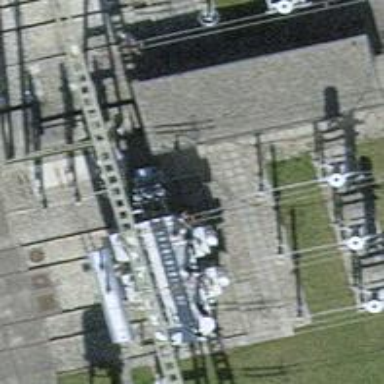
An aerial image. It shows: Transformer is shown.